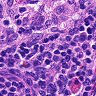
Metastatic tissue present: no